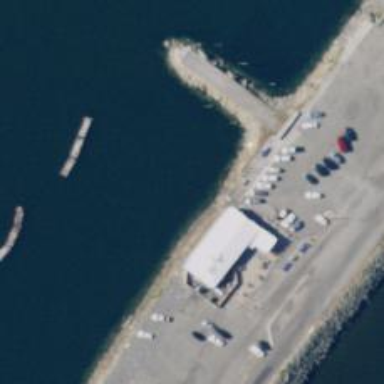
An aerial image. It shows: Man-made pier.